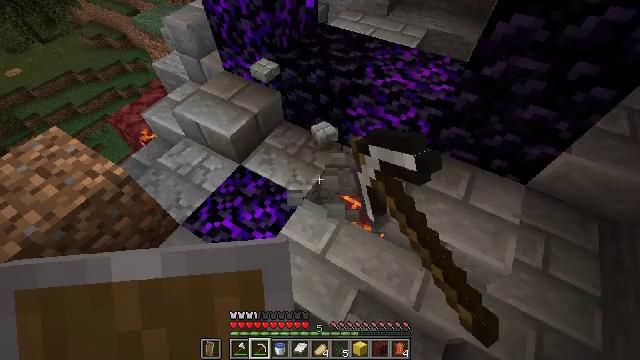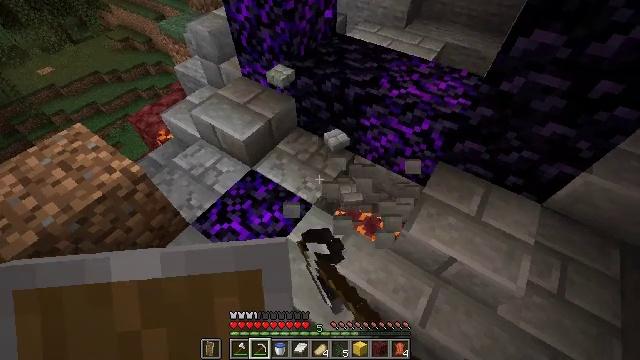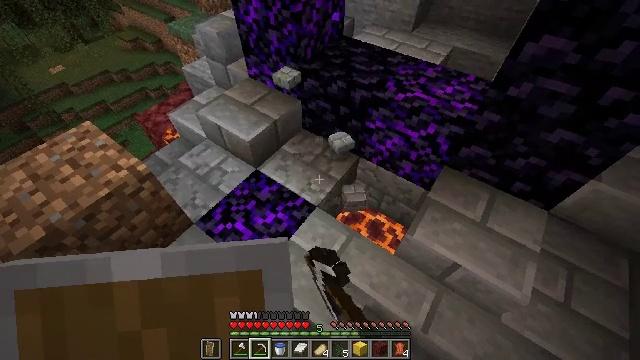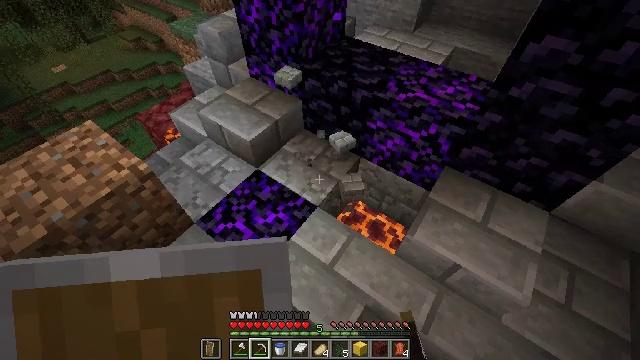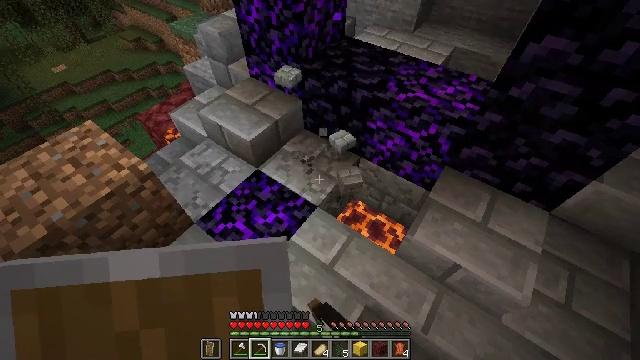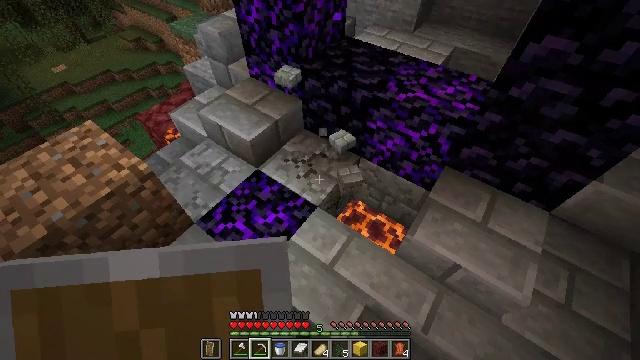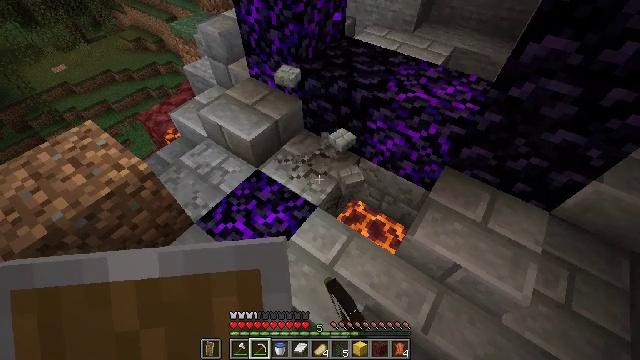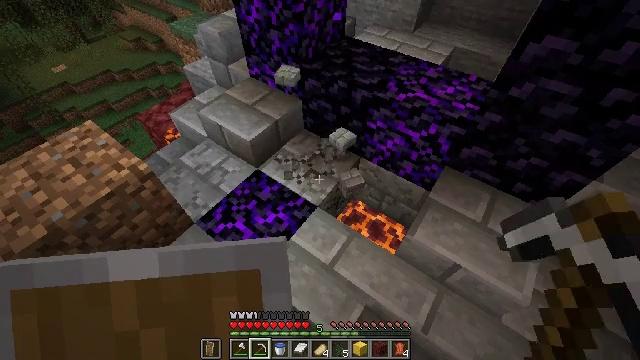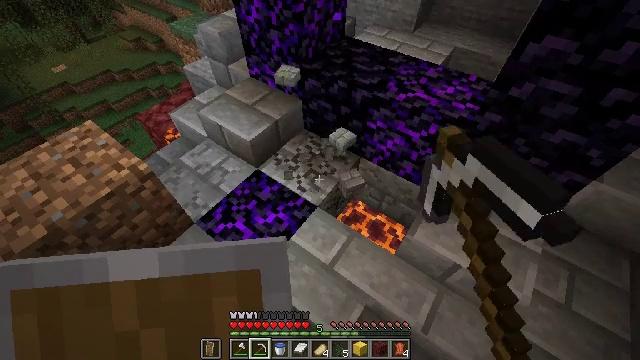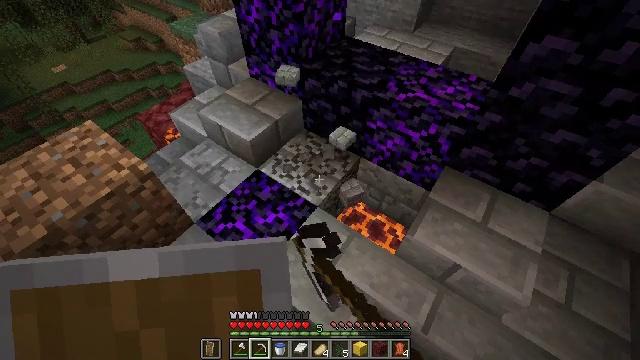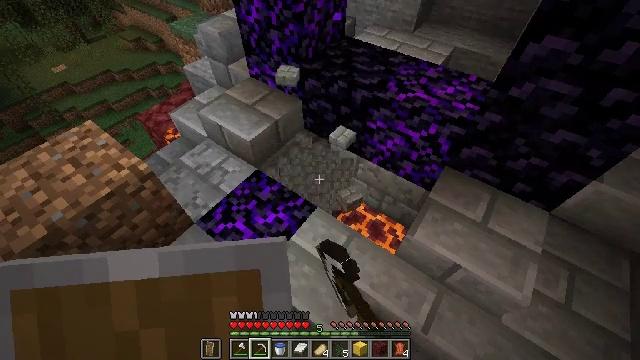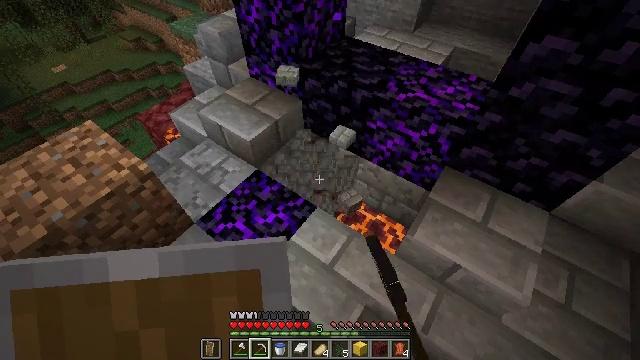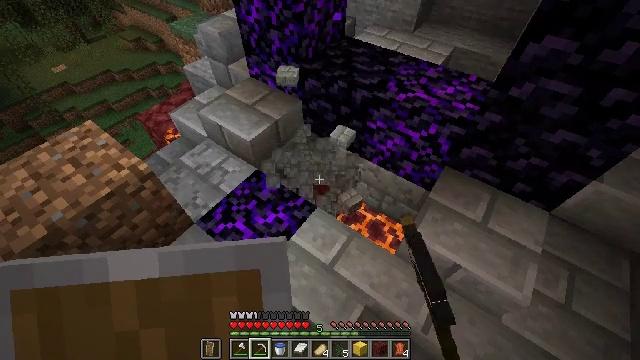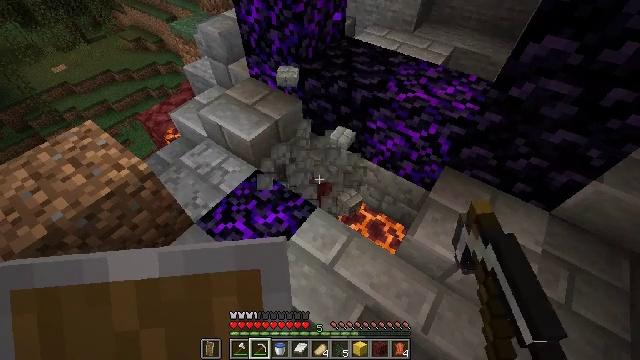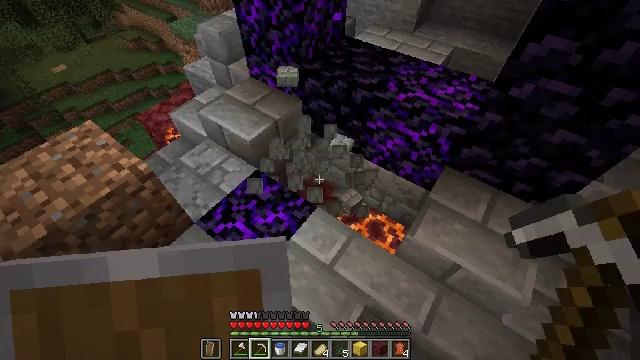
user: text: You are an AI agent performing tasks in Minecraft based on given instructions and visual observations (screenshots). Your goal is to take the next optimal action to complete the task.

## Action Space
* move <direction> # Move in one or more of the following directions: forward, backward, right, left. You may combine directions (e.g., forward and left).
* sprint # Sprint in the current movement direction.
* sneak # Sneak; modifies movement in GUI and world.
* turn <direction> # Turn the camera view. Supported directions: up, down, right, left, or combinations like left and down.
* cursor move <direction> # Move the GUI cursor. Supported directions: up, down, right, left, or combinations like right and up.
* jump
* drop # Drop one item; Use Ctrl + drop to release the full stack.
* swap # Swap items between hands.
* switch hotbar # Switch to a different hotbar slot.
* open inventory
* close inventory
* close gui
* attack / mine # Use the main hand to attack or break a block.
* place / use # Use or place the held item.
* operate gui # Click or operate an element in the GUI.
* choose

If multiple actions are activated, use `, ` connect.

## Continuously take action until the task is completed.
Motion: motion action
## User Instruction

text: Harvest the cracked stone bricks for building.
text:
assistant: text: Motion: turn left and up, attack / mine
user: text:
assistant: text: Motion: turn left, attack / mine
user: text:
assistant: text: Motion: attack / mine
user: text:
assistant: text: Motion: attack / mine
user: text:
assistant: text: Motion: attack / mine
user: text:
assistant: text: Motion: attack / mine
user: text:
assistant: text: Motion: attack / mine
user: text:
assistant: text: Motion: attack / mine
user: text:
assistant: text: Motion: attack / mine
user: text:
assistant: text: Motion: attack / mine
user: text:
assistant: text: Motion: attack / mine
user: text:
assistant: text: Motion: attack / mine
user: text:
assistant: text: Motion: attack / mine
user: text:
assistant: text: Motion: attack / mine
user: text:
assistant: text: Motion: attack / mine